Breast ultrasound image
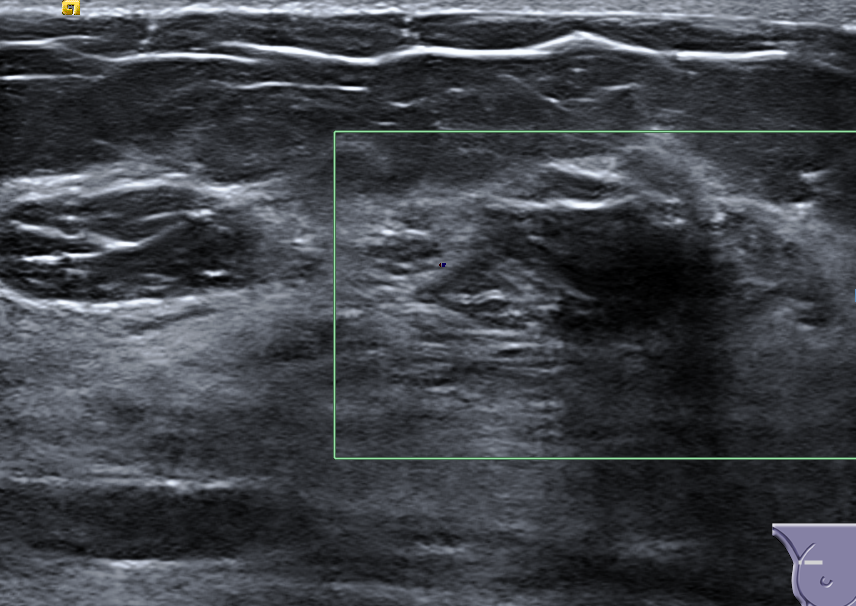
Diagnosis: benign